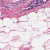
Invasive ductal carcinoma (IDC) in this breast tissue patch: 0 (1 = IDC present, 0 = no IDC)